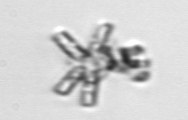
Label: Thalassionema